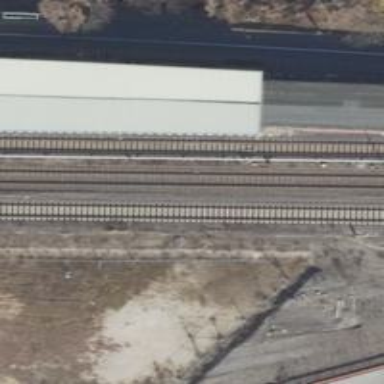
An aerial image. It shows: Platform edge at railway station.